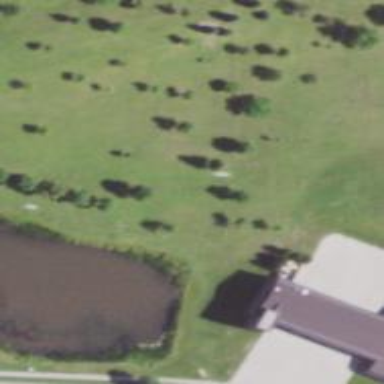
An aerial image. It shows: Disc golf tee area.